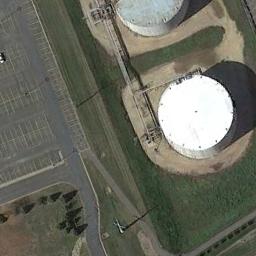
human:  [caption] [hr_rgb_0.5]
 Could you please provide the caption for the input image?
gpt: There is a black house beside the storage tanks .

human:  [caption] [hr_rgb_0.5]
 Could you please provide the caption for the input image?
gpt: There are several neatly arranged large oil storage tanks in the factory, And there are large lawns in the factory .

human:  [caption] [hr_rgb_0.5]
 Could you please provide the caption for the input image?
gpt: The parking lot is next to the storage tanks .

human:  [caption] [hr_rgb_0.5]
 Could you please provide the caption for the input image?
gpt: There are two storage tanks on the grass .

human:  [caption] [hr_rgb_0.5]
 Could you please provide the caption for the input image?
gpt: There are two storage tanks beside a parking lot with no cars .